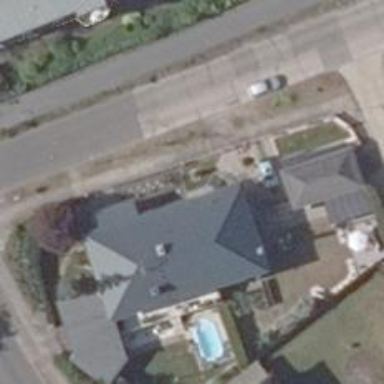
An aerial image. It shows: Detached building with hipped roof.